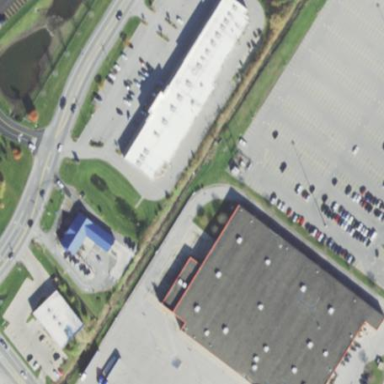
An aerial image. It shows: Commercial building.